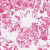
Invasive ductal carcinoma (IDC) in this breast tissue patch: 0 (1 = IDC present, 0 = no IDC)